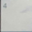
Piece: xx